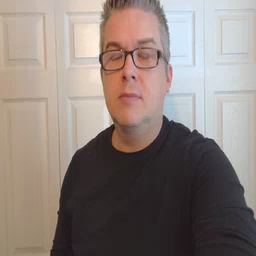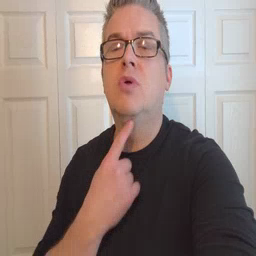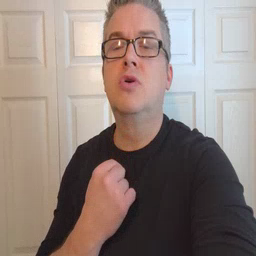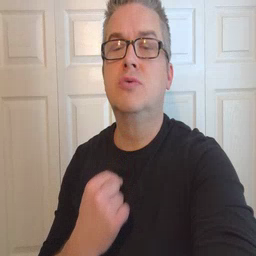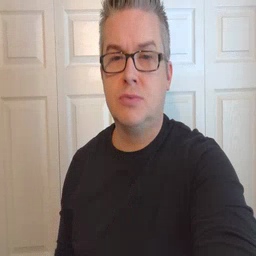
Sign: thirsty